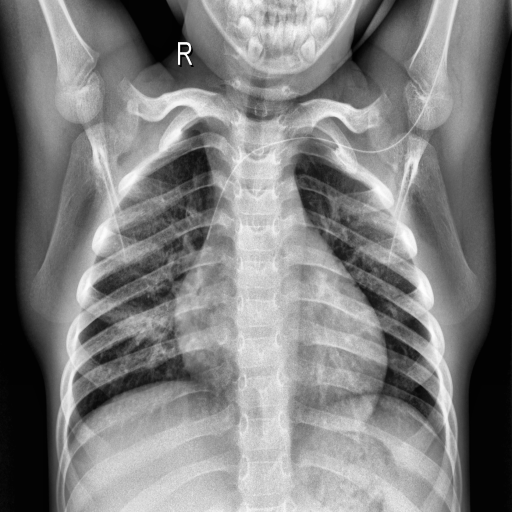
Finding: NORMAL